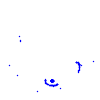
Particle: proton